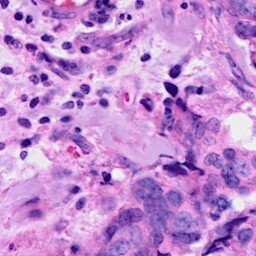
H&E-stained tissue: Breast